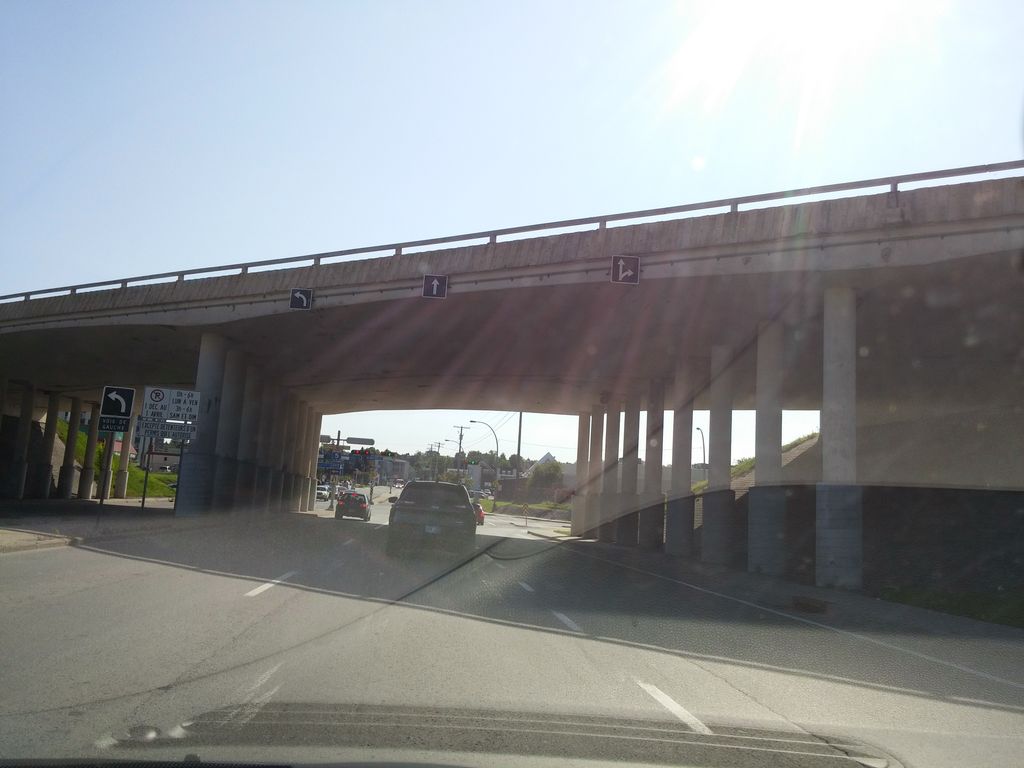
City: ottawa-gatineau